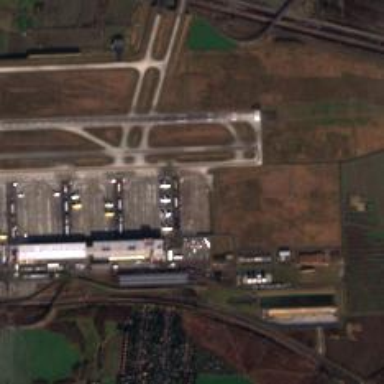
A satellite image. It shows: Apron at the airport.